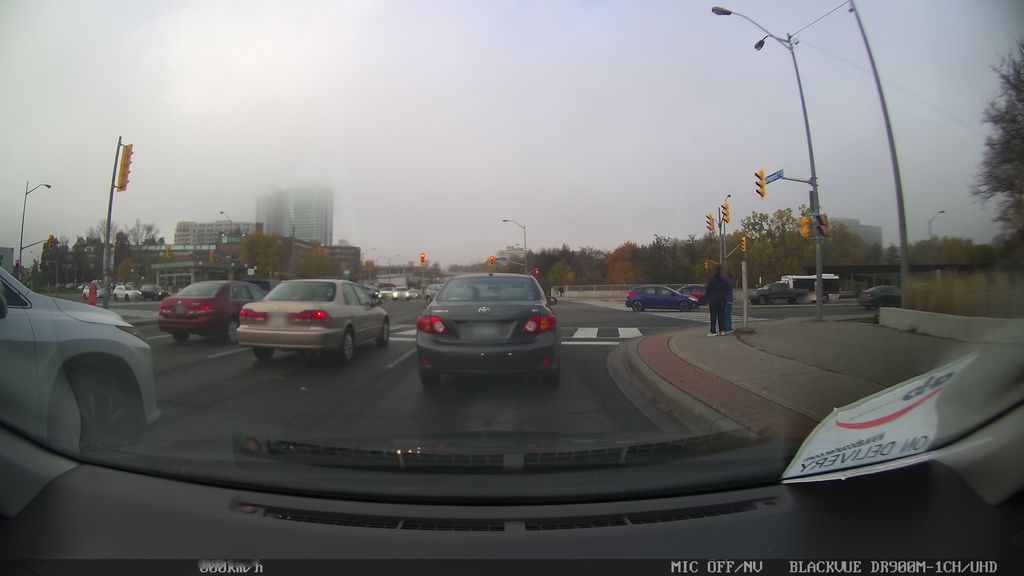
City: toronto